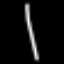
Label: line